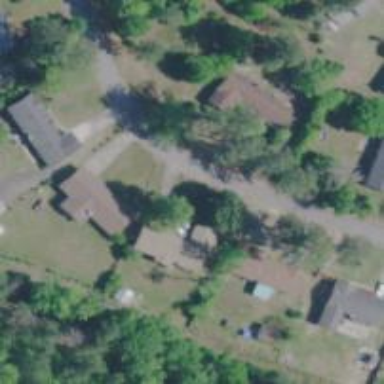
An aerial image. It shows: Residential road.